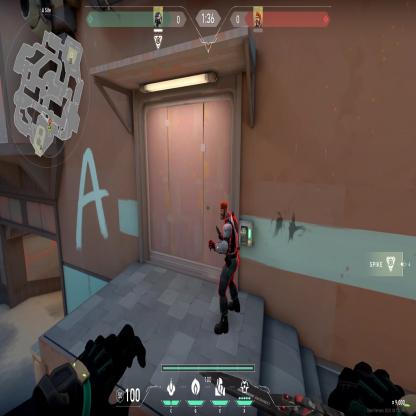
Label: enemy